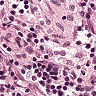
Metastatic tissue present: no